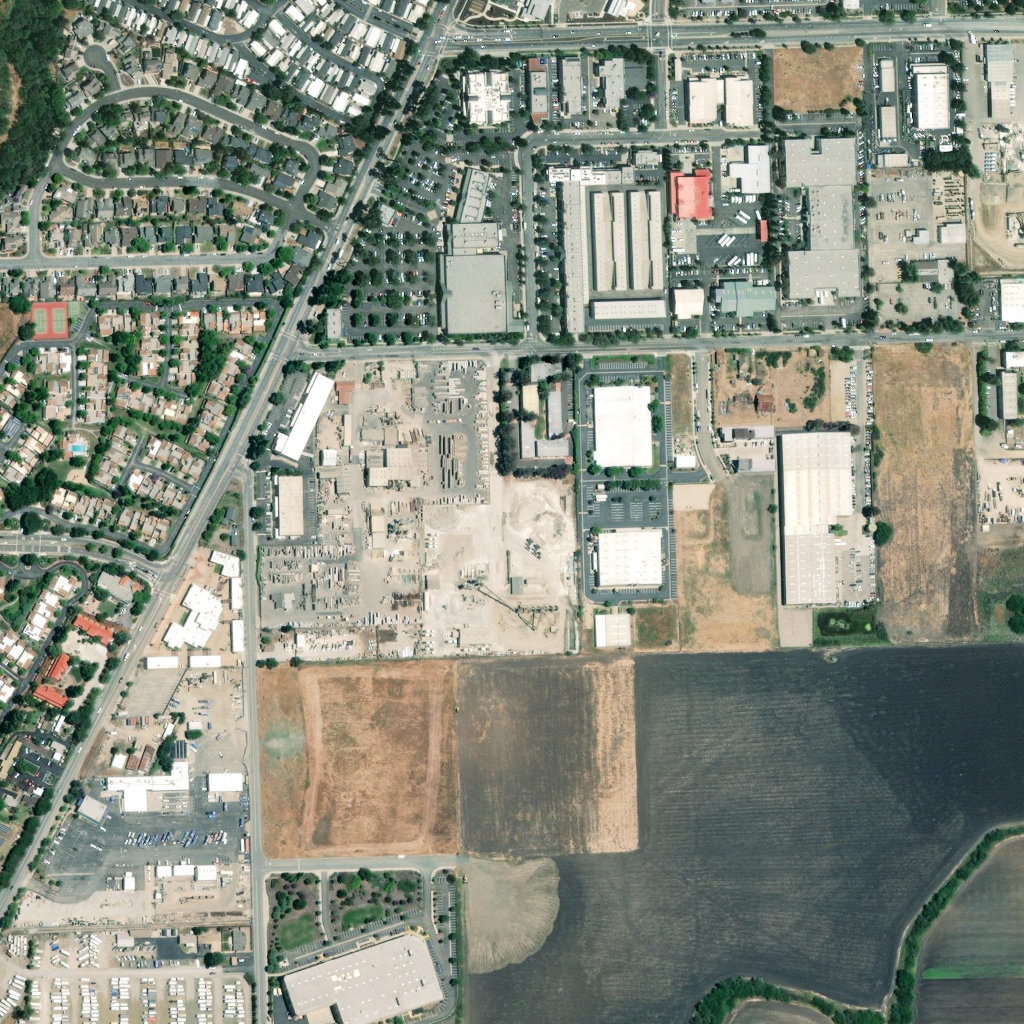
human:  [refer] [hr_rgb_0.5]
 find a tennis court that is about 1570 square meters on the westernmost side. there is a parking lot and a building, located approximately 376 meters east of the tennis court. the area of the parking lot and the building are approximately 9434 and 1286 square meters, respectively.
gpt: <box>[[3, 29, 8, 33, 0]]</box>